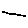
Label: line